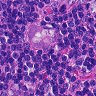
Metastatic tissue present: yes